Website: macys
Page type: account-selection
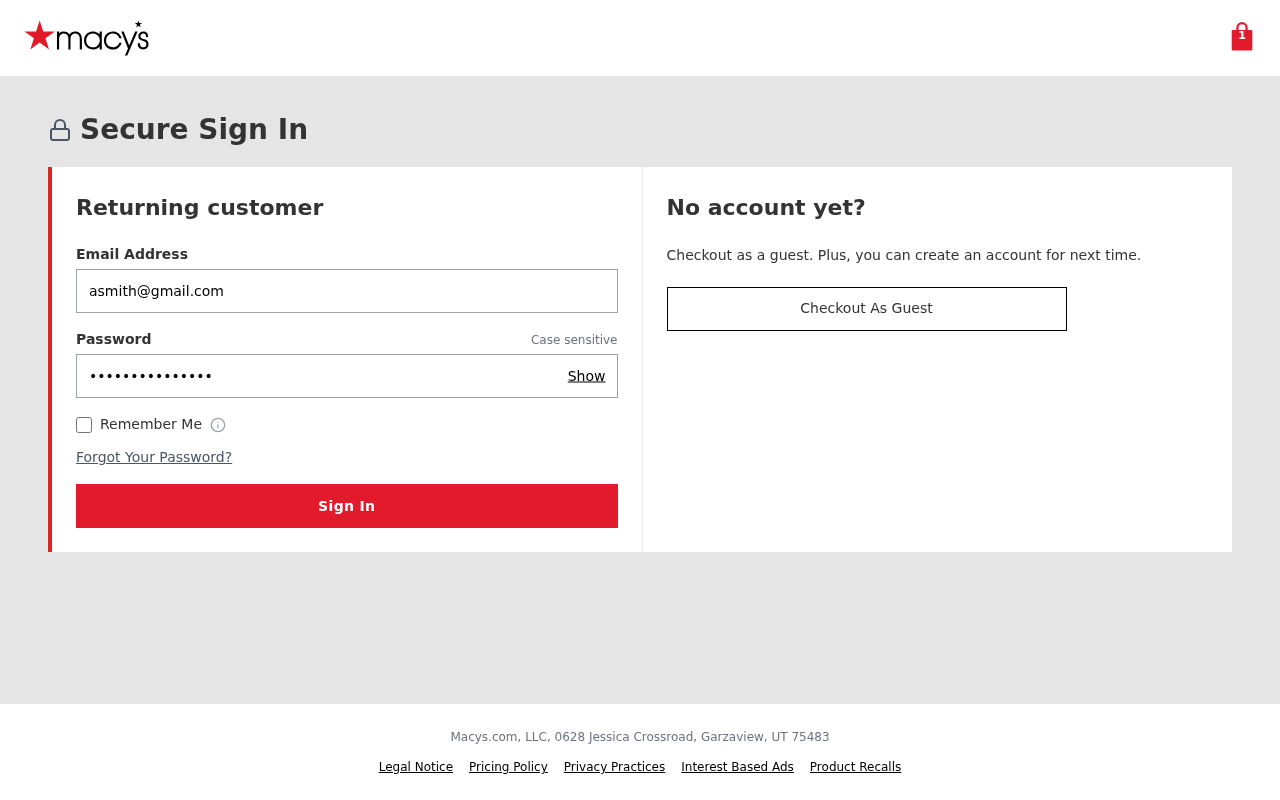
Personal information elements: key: PII_EMAIL
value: asmith@gmail.com
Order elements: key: ORDER_NUM_ITEMS
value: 1